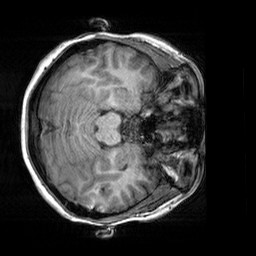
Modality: T1w
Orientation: axial
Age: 23
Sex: female
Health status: healthy
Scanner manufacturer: siemens
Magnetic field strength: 3 T
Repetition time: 2.3 s
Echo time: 0.00303 s